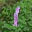
Label: 1